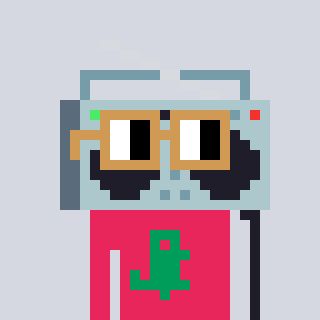
a pixel art character with square brown glasses, a boombox-shaped head and a redpinkish-colored body on a cool background